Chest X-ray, AP view. Patient: 53 years old, sex M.
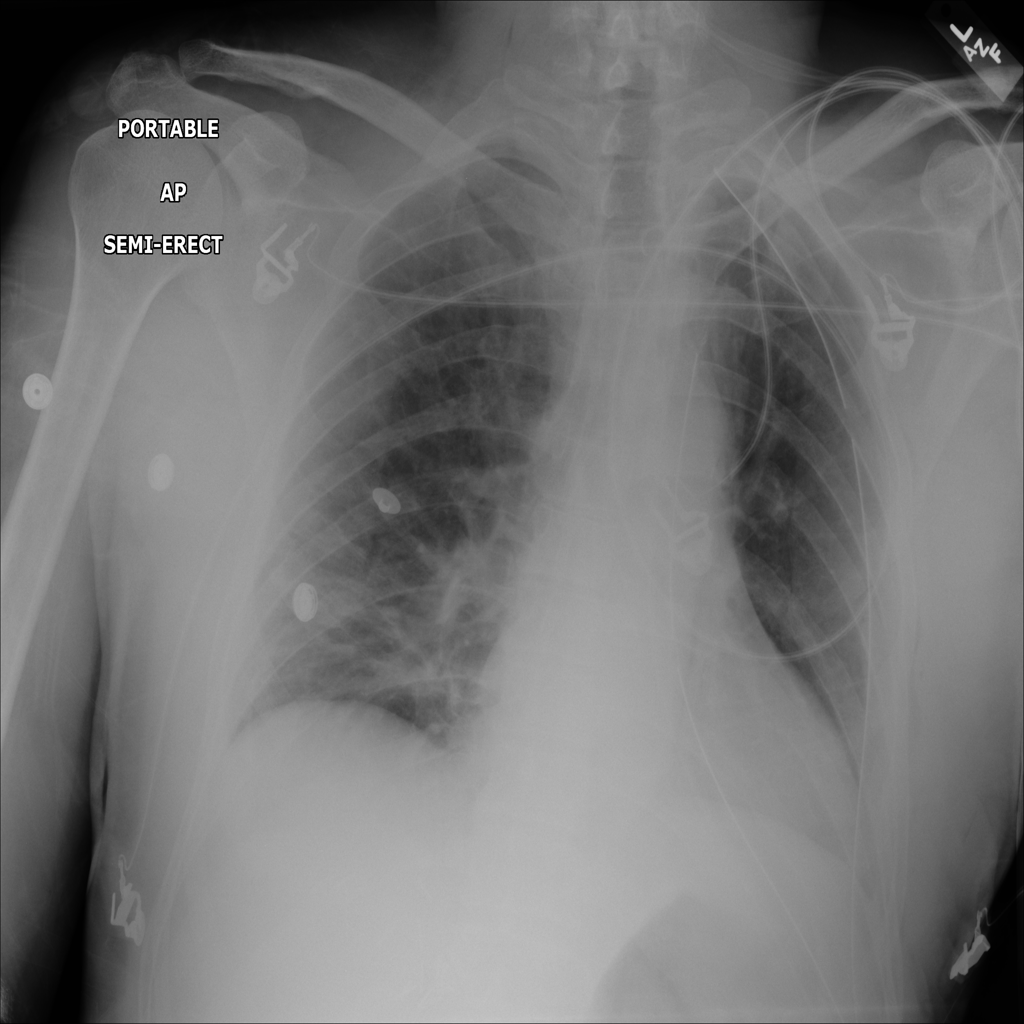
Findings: Atelectasis, Mass